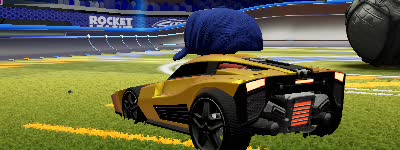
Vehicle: breakout